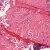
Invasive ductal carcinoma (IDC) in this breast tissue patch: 0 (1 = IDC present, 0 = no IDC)